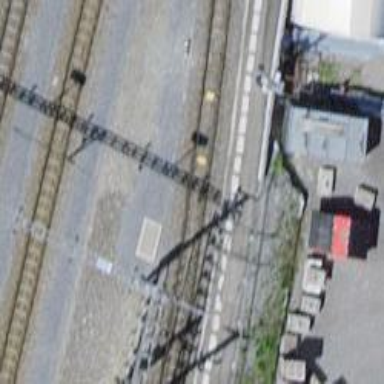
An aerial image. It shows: Railway signal.